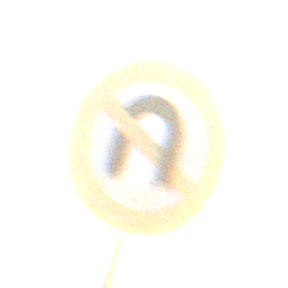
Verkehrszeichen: VerbotWenden
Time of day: SunriseSunset
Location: Outdoor (RoadRail)
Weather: PartlyCloudy
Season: NotSpecified
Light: Natural